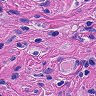
Metastatic tissue present: yes